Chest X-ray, AP view. Patient: 56 years old, sex M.
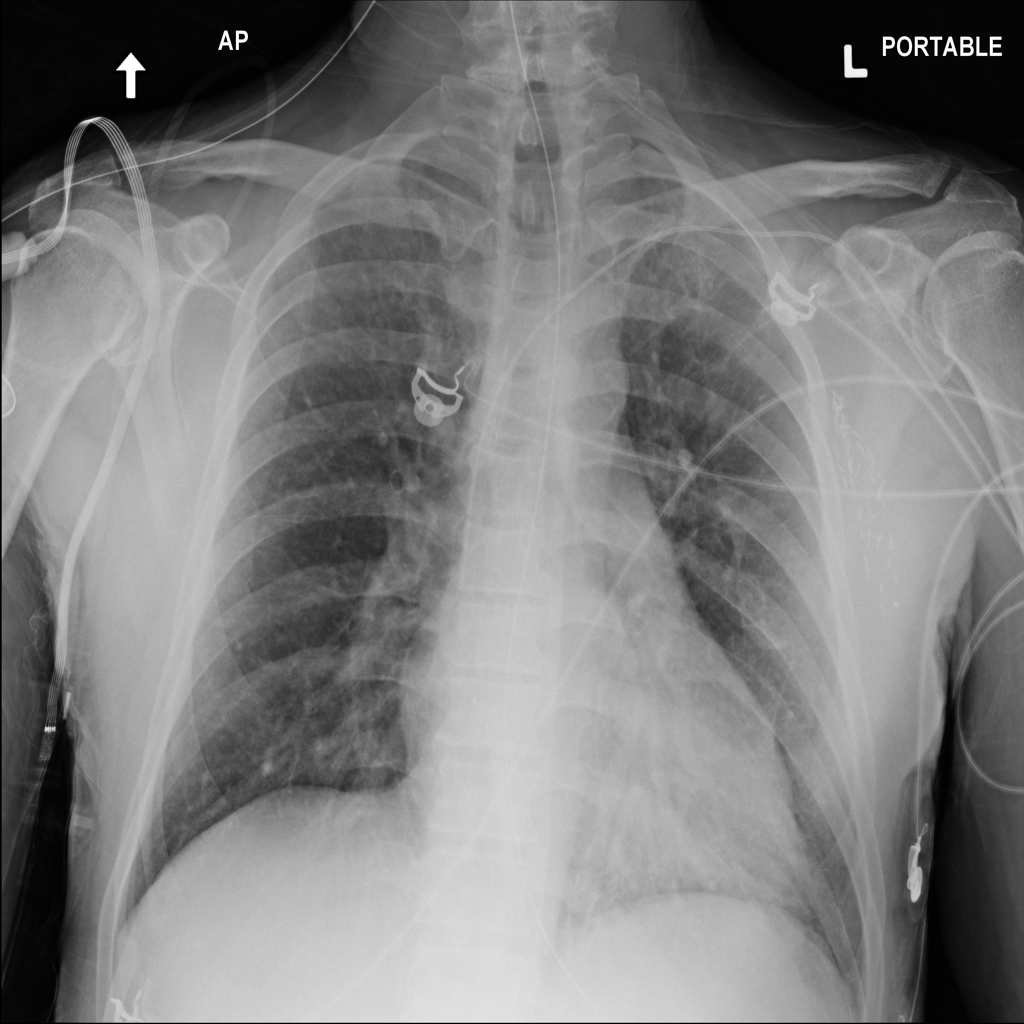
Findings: No Finding